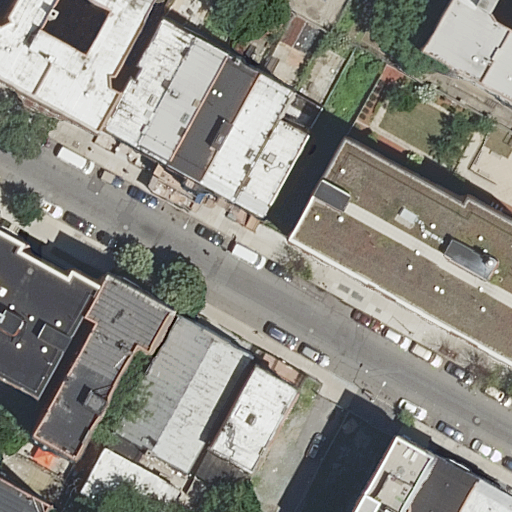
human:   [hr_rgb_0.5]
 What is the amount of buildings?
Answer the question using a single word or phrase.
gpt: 18

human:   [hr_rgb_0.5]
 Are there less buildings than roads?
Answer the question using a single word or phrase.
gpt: no

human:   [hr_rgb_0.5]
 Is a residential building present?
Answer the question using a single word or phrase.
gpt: yes

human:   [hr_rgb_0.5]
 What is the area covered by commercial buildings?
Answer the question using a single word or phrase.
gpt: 0m2

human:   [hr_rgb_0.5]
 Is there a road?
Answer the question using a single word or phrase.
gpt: yes

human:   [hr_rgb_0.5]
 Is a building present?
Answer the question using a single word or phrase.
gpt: yes

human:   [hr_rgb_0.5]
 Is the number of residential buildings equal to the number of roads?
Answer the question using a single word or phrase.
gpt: no

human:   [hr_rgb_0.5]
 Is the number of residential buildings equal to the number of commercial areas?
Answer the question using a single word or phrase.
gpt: no

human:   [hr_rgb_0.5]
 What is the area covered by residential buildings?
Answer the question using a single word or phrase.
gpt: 4688m2

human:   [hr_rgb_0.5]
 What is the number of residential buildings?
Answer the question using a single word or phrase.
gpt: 18

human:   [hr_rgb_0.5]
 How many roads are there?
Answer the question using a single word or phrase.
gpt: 1

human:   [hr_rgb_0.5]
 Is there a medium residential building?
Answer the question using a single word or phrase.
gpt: yes

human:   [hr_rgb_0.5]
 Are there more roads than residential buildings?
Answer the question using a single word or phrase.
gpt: no

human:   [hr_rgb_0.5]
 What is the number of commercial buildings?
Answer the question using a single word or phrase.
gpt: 0

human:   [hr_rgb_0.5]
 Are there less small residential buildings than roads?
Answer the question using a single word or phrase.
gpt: no

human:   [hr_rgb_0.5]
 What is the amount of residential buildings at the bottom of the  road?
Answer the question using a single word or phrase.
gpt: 7

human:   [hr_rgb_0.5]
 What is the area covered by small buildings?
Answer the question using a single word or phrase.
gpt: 134m2

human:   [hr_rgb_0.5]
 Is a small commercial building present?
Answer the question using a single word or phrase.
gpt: no

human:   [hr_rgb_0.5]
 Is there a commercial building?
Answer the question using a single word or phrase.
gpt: no

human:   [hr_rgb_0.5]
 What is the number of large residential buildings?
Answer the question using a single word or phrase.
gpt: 2

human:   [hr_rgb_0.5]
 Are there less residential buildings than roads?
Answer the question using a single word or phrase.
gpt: no

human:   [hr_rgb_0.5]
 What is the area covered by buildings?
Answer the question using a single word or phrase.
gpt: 4688m2

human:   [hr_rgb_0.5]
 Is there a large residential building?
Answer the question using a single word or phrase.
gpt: yes

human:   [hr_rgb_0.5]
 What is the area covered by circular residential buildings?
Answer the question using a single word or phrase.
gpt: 0m2

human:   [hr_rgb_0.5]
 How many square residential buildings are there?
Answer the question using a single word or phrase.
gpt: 0

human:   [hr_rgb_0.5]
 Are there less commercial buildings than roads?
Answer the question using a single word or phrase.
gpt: yes

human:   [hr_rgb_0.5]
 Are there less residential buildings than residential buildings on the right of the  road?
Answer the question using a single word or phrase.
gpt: no

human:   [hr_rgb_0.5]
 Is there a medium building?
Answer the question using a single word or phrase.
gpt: yes

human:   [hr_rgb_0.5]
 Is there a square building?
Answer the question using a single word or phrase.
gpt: no

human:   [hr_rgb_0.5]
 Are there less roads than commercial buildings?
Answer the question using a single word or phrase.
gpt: no

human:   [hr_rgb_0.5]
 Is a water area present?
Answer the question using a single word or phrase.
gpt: no

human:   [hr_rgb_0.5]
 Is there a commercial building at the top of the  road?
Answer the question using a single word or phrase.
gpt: no

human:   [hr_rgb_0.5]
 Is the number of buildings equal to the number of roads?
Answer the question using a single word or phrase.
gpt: no

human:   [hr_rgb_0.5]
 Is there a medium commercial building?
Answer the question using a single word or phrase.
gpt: no

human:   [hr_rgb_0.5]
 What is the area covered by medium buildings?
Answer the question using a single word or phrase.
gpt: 3235m2

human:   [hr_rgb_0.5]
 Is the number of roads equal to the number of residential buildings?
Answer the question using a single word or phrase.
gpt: no

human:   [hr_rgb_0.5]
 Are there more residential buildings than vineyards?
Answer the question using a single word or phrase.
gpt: yes

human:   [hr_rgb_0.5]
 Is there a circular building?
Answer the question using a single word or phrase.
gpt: no

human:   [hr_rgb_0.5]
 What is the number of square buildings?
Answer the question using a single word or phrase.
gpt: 0

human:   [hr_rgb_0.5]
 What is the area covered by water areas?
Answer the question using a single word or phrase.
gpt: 0m2

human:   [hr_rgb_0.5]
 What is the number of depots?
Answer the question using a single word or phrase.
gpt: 0

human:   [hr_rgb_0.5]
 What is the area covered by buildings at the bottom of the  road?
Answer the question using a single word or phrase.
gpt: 1079m2

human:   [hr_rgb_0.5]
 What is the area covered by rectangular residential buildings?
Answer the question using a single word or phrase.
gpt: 2012m2

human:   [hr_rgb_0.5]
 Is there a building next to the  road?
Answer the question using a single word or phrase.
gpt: yes

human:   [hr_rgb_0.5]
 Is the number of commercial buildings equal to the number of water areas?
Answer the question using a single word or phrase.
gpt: yes

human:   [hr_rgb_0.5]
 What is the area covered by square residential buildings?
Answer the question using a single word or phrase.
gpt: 0m2

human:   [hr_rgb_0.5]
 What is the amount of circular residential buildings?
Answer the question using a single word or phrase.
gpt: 0

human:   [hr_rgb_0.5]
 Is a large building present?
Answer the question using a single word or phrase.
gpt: yes

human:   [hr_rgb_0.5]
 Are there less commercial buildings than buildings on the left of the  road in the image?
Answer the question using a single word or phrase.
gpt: yes

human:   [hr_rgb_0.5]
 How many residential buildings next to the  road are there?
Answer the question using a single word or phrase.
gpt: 18

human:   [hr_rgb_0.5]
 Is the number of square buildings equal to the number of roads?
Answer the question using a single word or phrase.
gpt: no

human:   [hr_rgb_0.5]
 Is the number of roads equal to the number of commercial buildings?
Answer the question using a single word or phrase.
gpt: no

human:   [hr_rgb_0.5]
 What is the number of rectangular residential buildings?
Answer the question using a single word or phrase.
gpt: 12

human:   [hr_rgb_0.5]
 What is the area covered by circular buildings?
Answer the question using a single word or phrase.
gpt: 0m2

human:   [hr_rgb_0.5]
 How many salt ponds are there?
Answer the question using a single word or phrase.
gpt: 0

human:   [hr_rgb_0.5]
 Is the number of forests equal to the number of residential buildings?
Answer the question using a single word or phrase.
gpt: no

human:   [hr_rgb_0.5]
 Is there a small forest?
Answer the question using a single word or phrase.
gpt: no

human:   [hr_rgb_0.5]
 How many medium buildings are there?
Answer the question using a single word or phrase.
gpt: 13

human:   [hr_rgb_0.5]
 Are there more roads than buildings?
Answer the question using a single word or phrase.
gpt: no

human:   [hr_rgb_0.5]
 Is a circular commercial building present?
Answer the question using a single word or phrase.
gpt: no

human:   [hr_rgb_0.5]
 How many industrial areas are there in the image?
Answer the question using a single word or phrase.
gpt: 0

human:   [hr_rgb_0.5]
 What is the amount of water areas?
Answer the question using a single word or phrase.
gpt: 0

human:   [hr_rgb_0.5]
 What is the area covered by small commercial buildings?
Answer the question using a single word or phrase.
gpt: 0m2

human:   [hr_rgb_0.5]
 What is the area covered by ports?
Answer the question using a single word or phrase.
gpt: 0m2